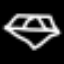
Label: diamond